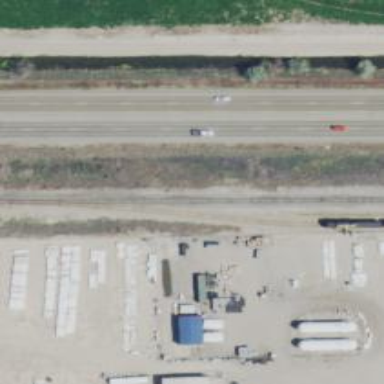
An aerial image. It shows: Rail spur service.